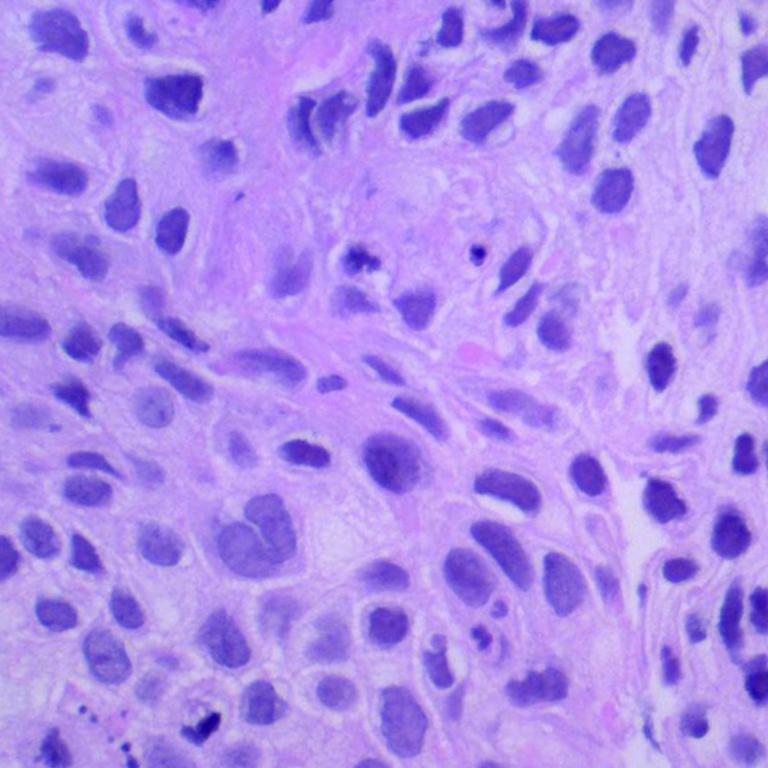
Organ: lung
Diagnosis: squamous carcinomas